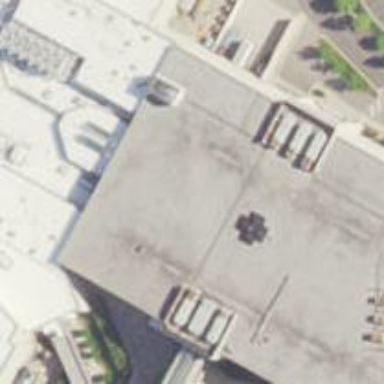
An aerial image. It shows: Retail building that houses department store.